Field crop: maize
Growth stage: 2
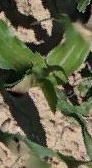
Species: maize